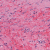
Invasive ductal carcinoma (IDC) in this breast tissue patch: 0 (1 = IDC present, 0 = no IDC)